Field crop: maize
Growth stage: 2
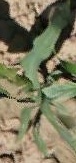
Species: maize